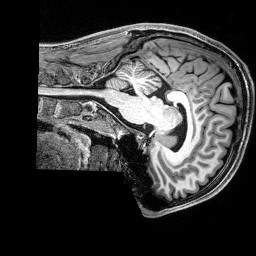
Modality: T1w
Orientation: sagittal
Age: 26
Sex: male
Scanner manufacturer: siemens
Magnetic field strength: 3 T
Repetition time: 2.8 s
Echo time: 0.00212 s